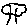
Label: tree